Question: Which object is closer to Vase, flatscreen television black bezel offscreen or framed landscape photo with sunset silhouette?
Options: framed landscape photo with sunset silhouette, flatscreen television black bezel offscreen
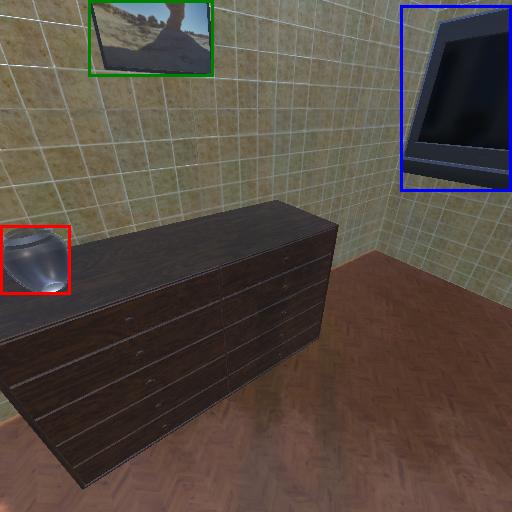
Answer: framed landscape photo with sunset silhouette